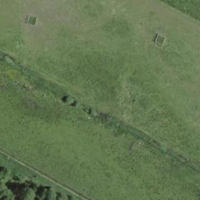
EUNIS habitat code: 24
Species observed at this site:
Geum rivale